Interaction volume radius: 5 \u00c5
Interaction volume height: 35 \u00c5
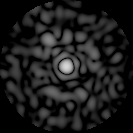
Disorder parameter: 0.8324